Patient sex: F
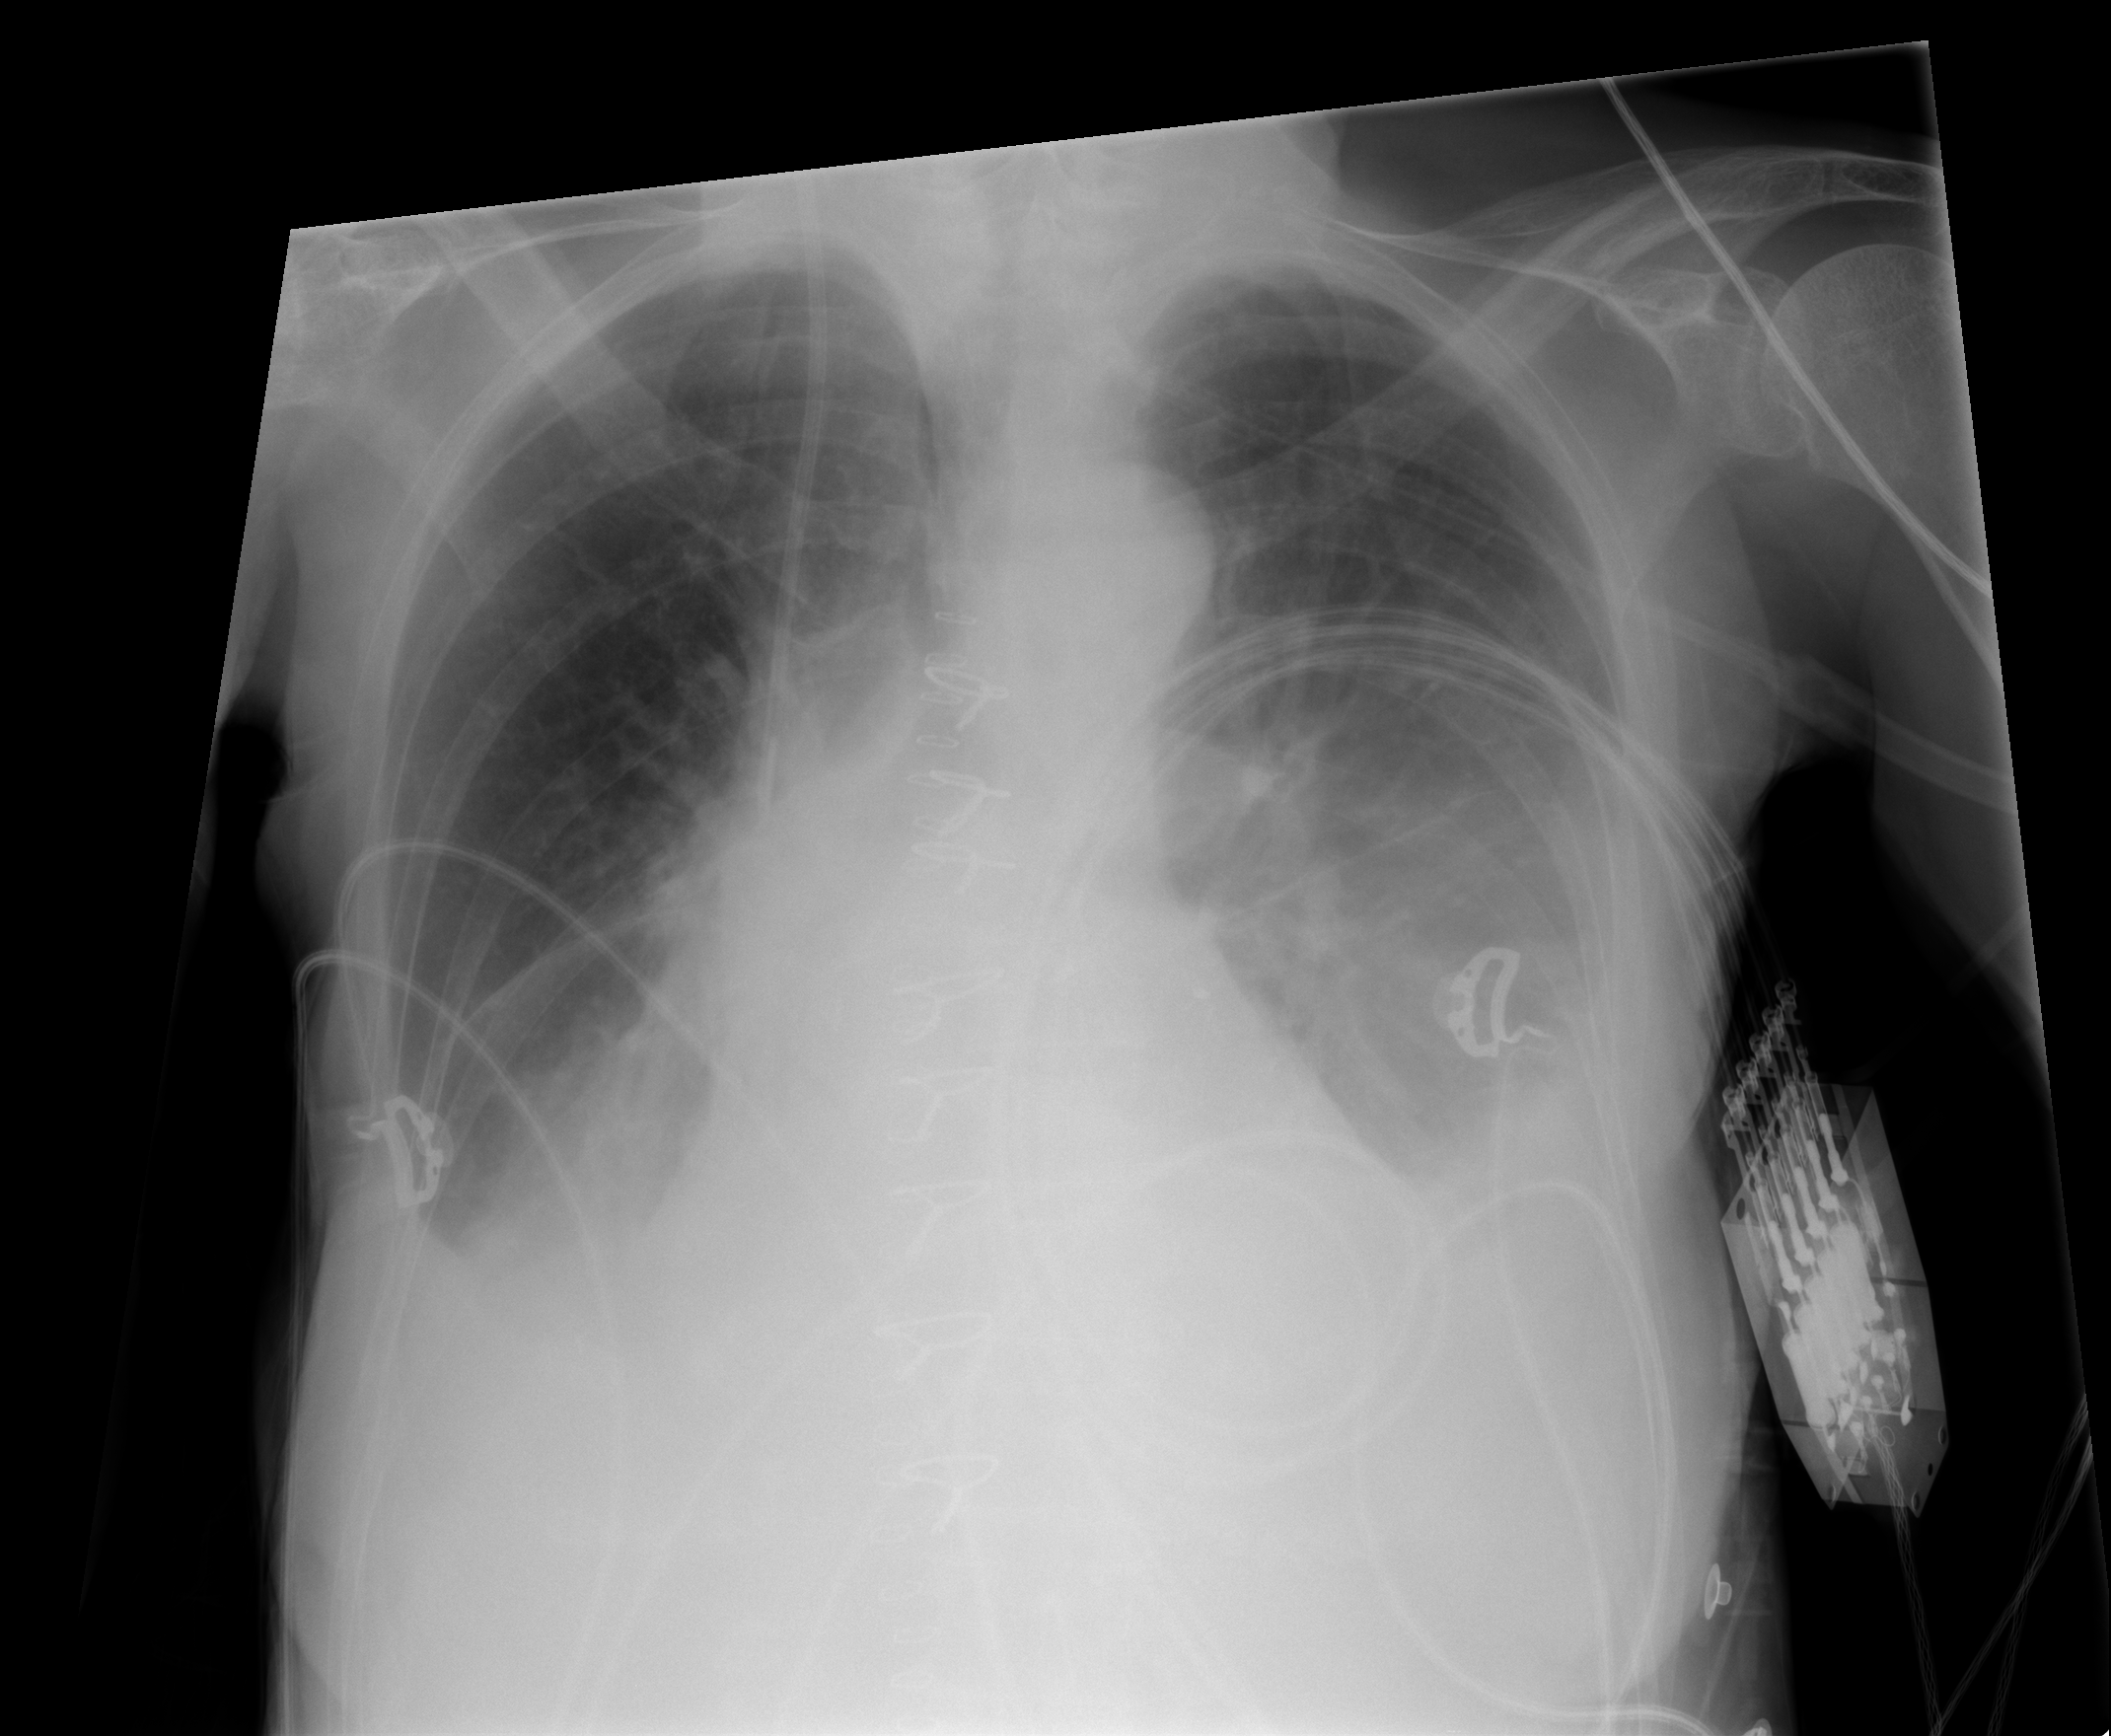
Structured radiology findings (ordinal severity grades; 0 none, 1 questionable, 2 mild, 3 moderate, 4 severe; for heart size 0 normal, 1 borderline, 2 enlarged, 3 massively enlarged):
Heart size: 2
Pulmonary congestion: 2
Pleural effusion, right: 2
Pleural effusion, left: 3
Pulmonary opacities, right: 1
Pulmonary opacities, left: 0
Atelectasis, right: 3
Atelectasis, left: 3